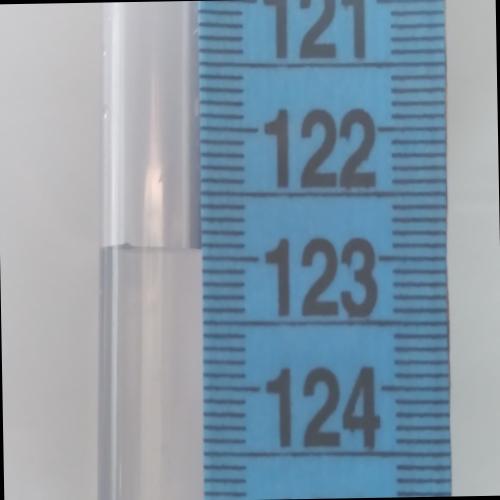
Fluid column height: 122.9 cm